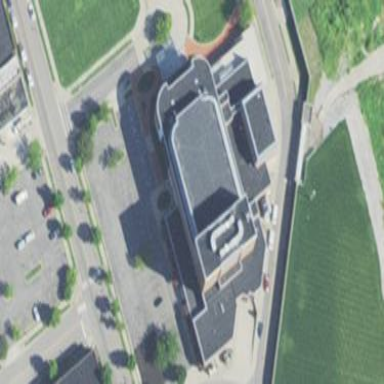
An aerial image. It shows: There is theatre building.